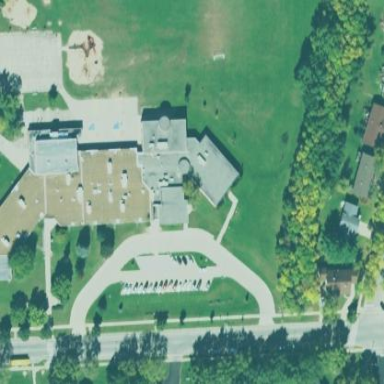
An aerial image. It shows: School building.